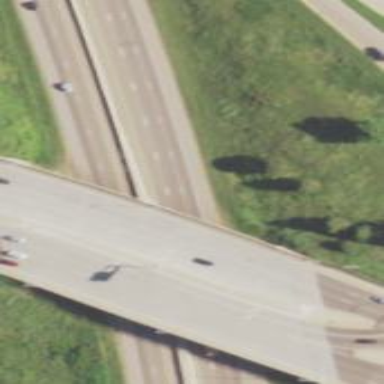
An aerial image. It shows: Trunk highway with bridge.